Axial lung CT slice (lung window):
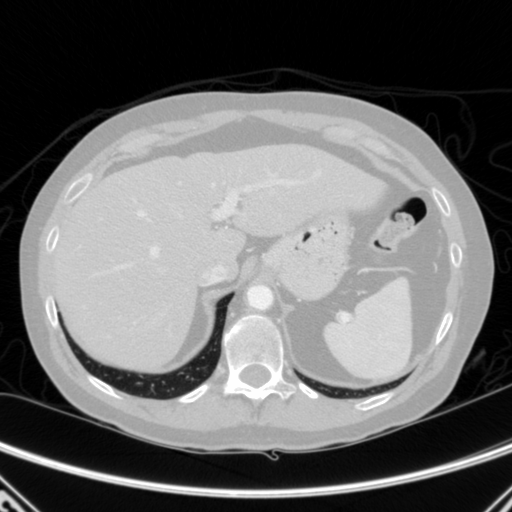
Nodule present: no